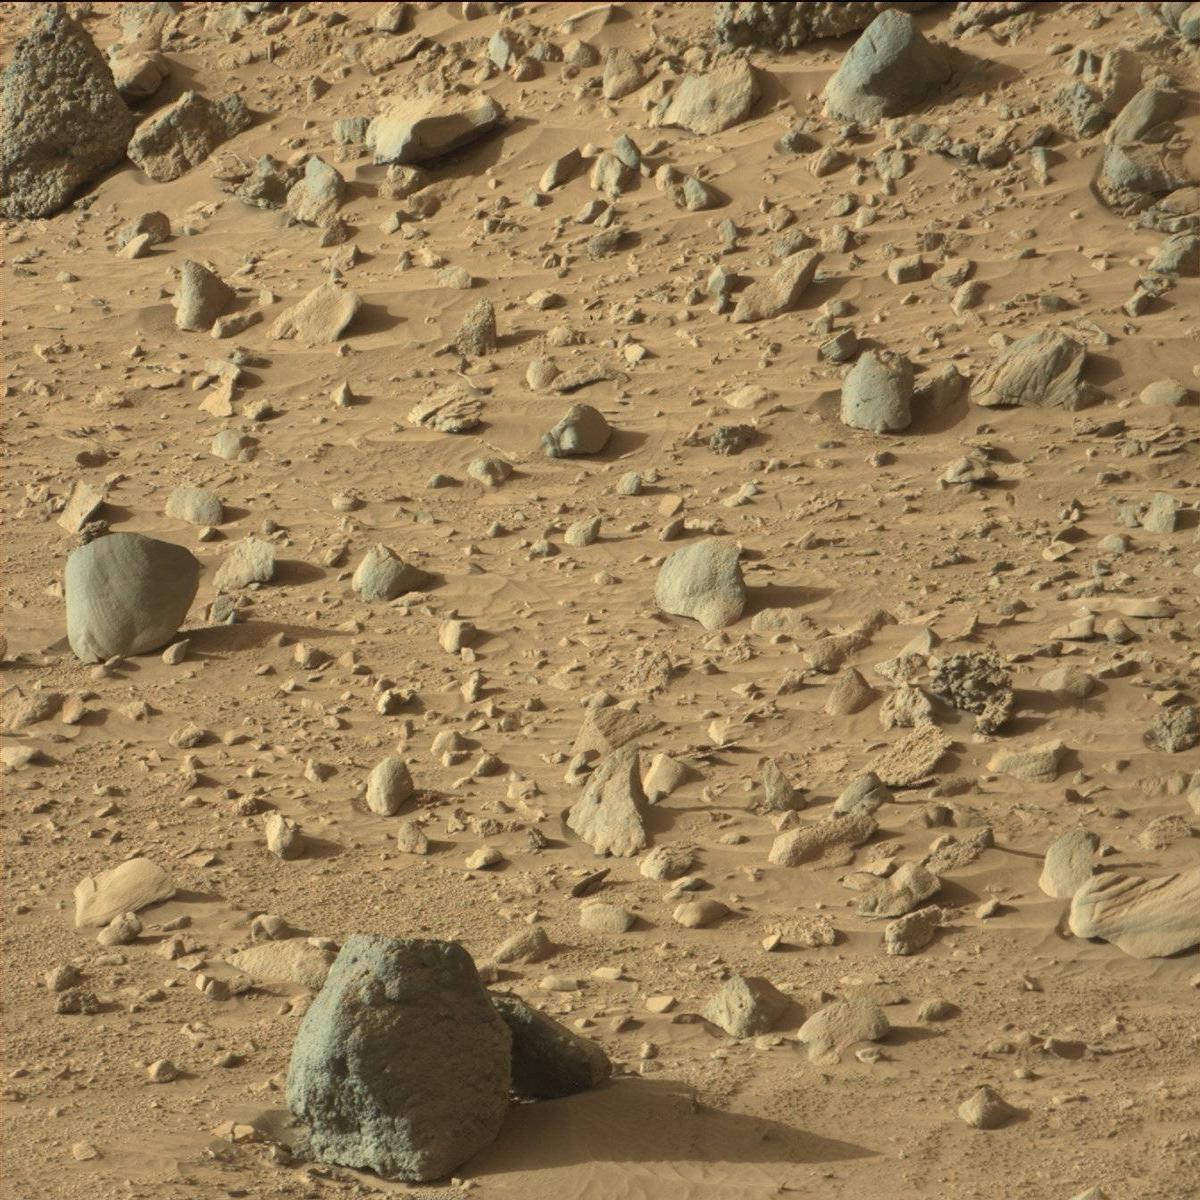
Terrain classes present: Bedrock, Rock, Sand / Soil